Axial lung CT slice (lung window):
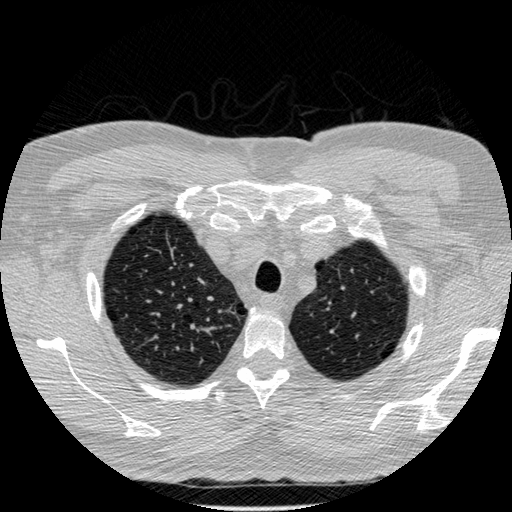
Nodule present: no